Field crop: maize
Growth stage: 1
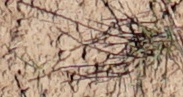
Species: lolium